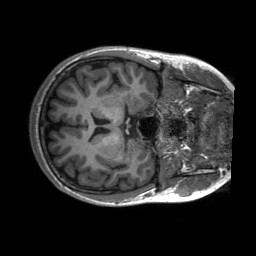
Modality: T1w
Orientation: axial